Interaction volume radius: 5 \u00c5
Interaction volume height: 10 \u00c5
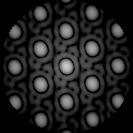
Disorder parameter: 0.009217